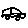
Label: car